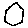
Label: hexagon